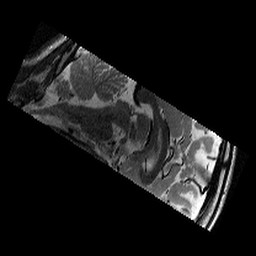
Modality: T2w
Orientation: sagittal
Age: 12
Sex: male
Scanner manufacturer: siemens
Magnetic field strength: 3 T
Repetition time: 9.23 s
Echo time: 0.067 s